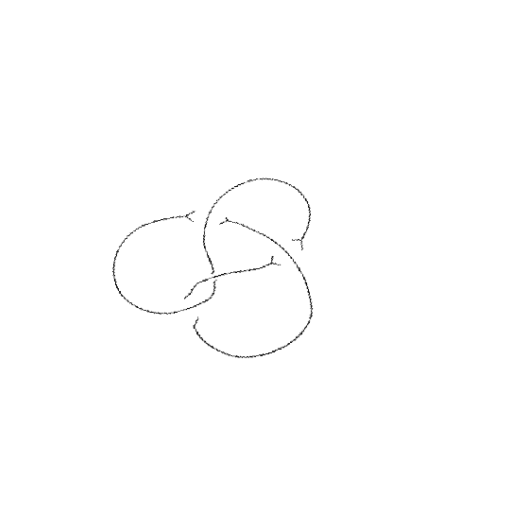
Crossing number: 4